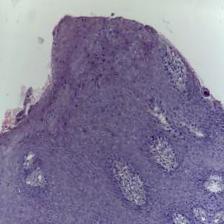
Diagnosis: OSCC